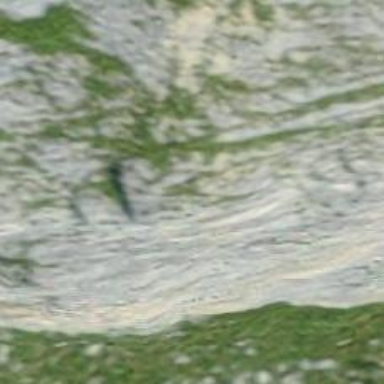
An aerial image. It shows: Natural cliff.